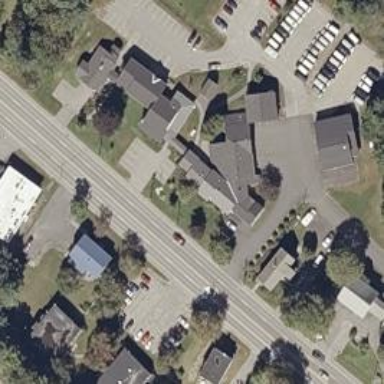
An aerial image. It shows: Ambulance station for emergencies.